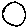
Label: circle